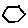
Label: hexagon